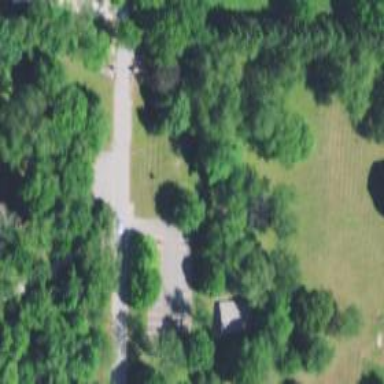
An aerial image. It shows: Disc golf hole.